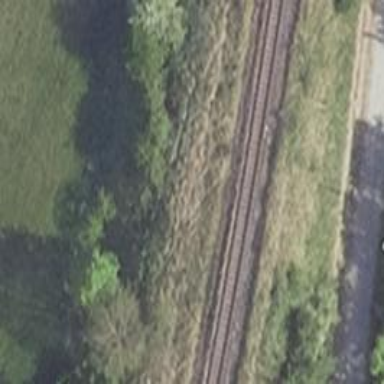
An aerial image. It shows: Railway embankment with one track.